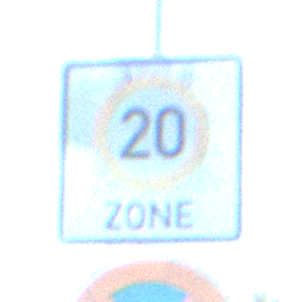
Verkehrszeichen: BeginnZone20
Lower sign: AbsolutesHalteverbot
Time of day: MorningAfternoon
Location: Outdoor (Urban)
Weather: Clear
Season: NotSpecified
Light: Natural